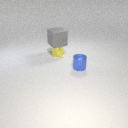
small yellow metal cylinder below large gray rubber cube